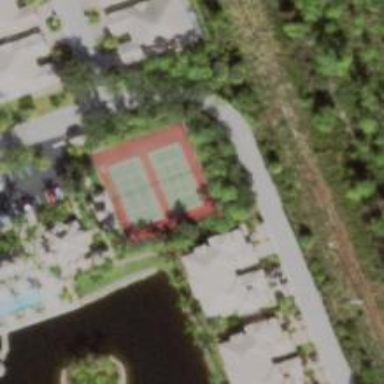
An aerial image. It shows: Tennis court in leisure pitch.